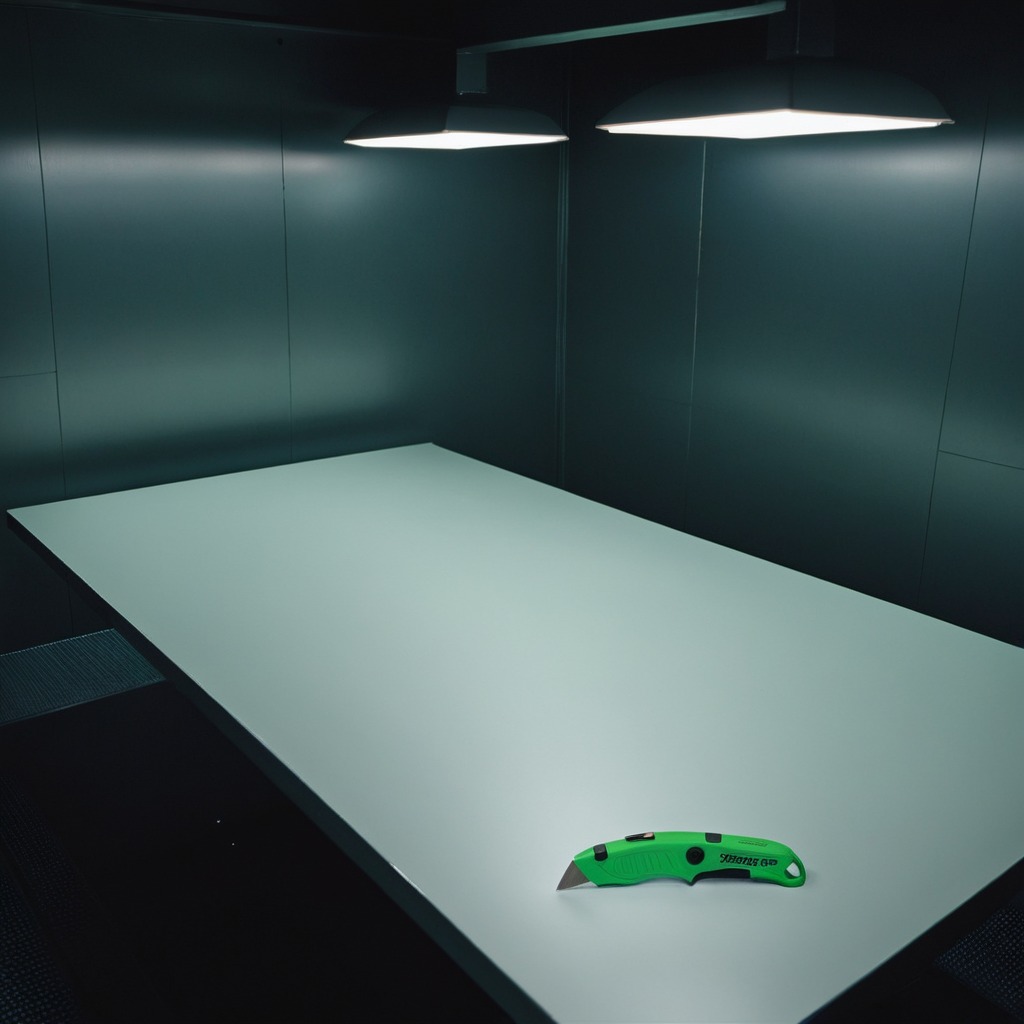
A utility knife is lying on the clean empty table in a railway signal maintenance room lit by harsh overhead fluorescents photorealistic surface textures crisp shadows high dynamic range